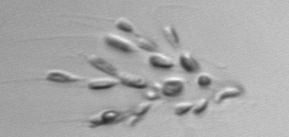
Label: Dinobryon